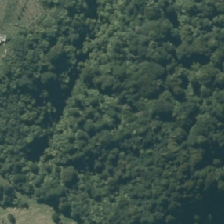
Land cover: indigenous_forest